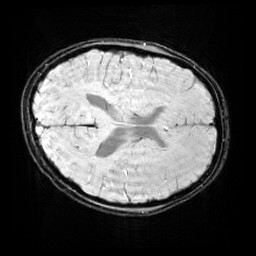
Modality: SWI
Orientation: axial
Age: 11
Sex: male
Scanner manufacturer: siemens
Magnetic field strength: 3 T
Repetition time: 0.027 s
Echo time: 0.02 s